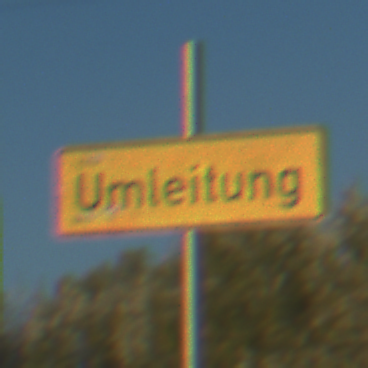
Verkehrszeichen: Umleitungsankuendigung
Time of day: SunriseSunset
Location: Outdoor (RoadRail)
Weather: Clear
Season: NotSpecified
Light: Natural